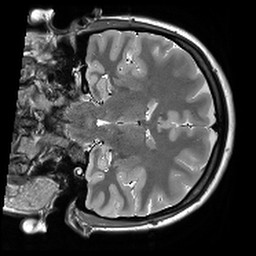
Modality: T2starw
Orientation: coronal
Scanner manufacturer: siemens
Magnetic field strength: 3 T
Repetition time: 8.1 s
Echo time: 0.05 s